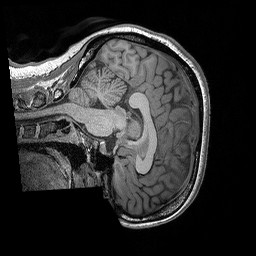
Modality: T1w
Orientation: sagittal
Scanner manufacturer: siemens
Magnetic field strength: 3 T
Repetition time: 2.3 s
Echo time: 0.00298 s